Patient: sex M, age 31
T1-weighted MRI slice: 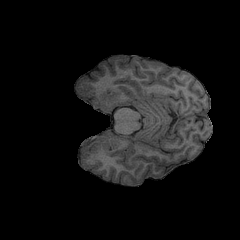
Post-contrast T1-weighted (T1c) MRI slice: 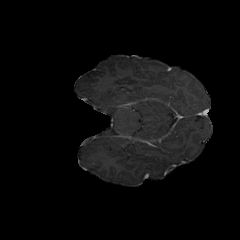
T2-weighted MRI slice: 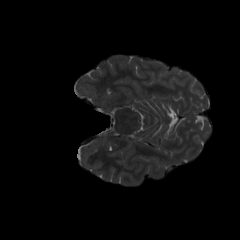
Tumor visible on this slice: no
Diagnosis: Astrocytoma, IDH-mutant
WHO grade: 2